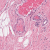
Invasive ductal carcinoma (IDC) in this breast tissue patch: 0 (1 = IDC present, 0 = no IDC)